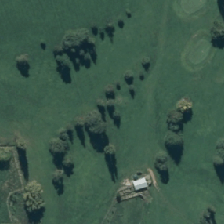
Land cover: urban_parkland